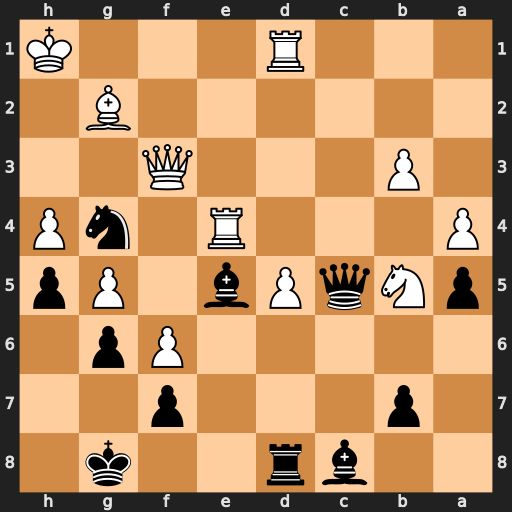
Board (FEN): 2br2k1/1p3p2/5Pp1/pNqPb1Pp/P3R1nP/1P3Q2/6B1/3R3K
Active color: b
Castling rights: -
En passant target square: -
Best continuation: Nf2+ Qxf2 Qxf2